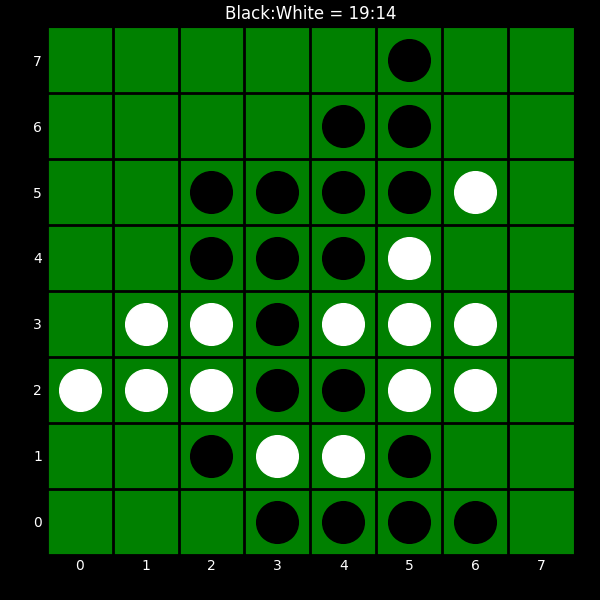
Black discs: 19
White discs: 14